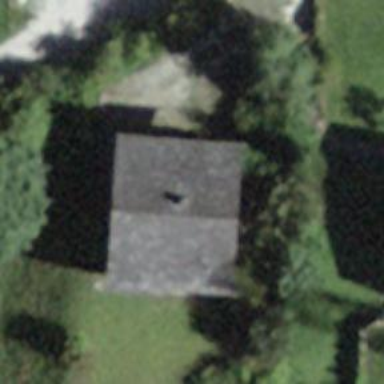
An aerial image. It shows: Building with ridge on the roof.